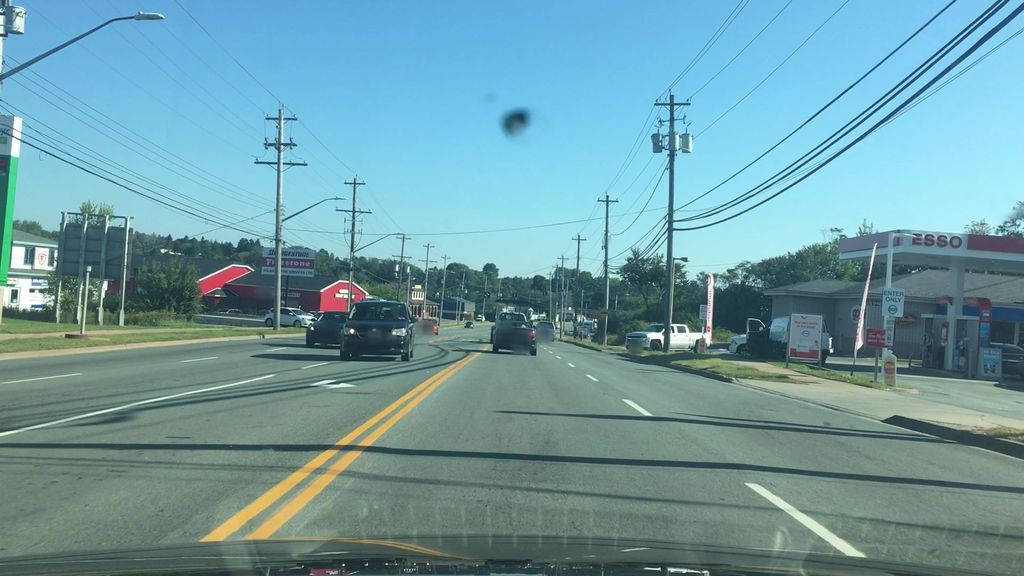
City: halifax